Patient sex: F
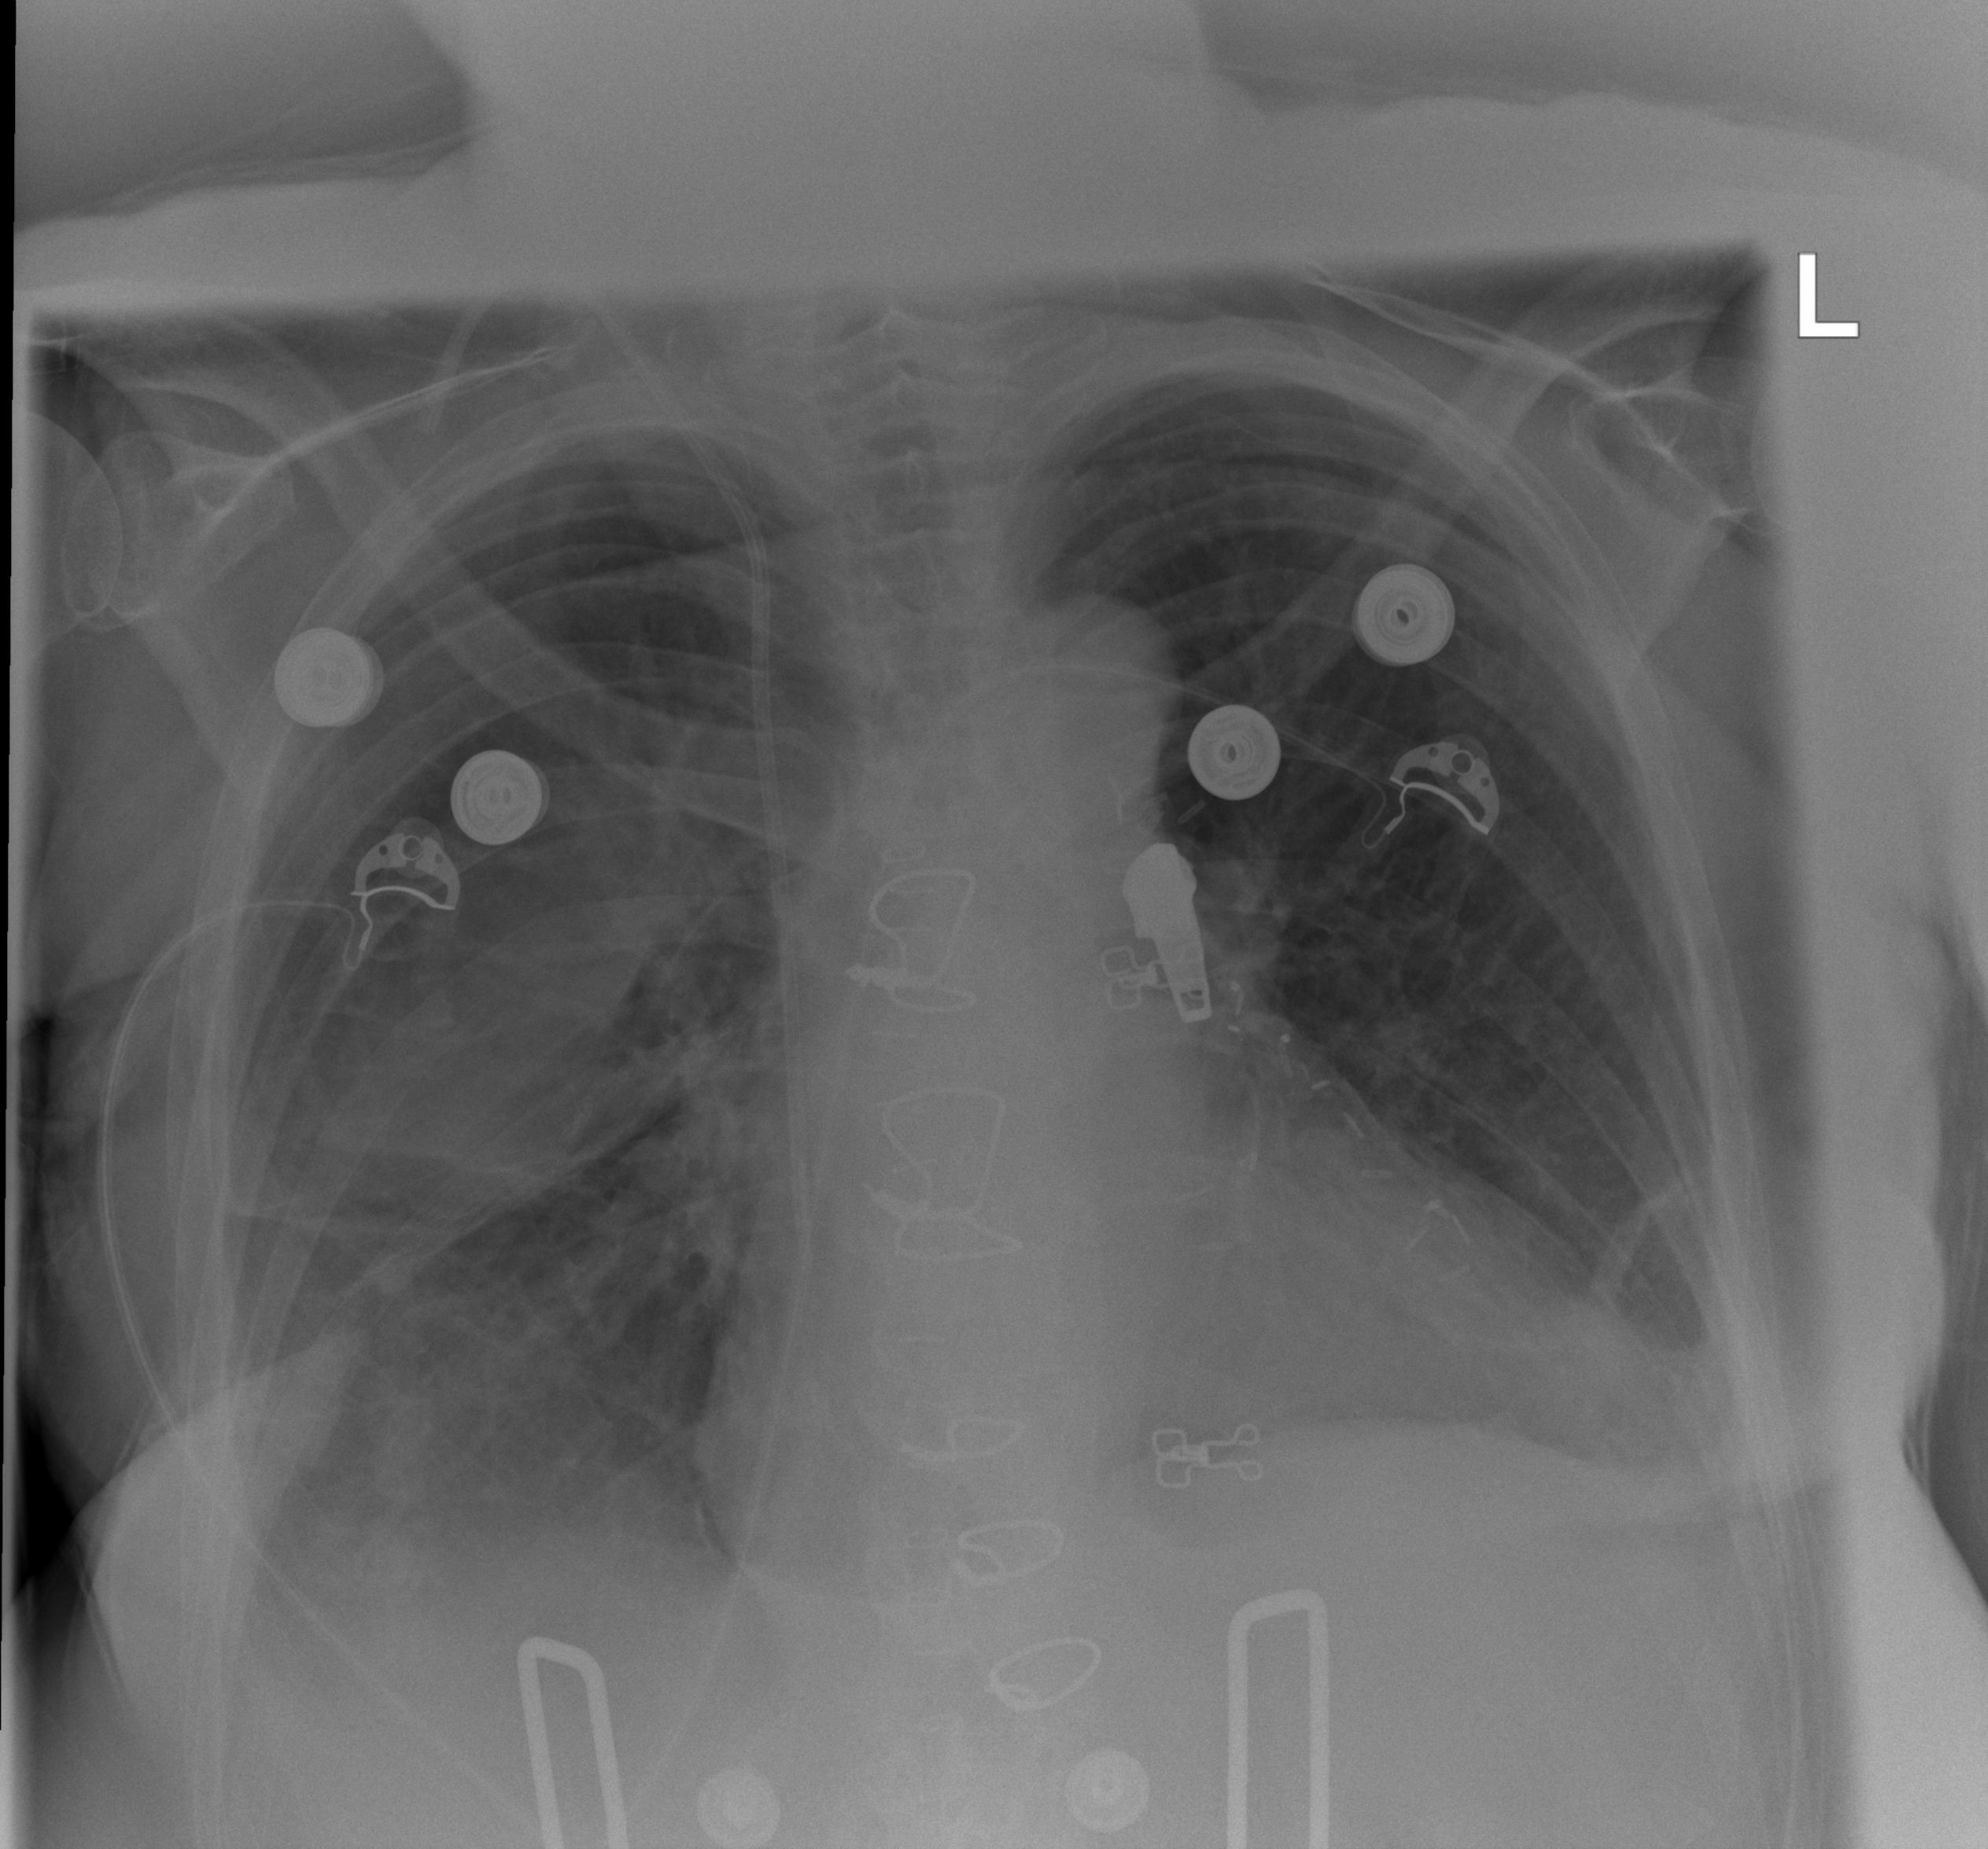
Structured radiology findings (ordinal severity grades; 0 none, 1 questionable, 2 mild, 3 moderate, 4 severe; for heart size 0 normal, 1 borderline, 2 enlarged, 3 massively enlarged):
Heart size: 2
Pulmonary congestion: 0
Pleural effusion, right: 3
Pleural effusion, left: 2
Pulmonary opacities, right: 0
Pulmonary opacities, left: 0
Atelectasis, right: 3
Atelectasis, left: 2